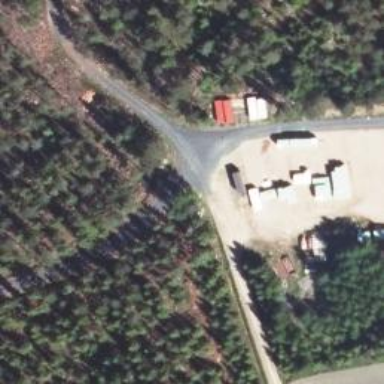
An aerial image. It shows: Track road.